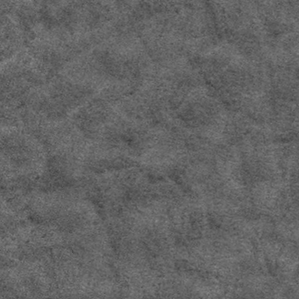
Label: frost